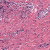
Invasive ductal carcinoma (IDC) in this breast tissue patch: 0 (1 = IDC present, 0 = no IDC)